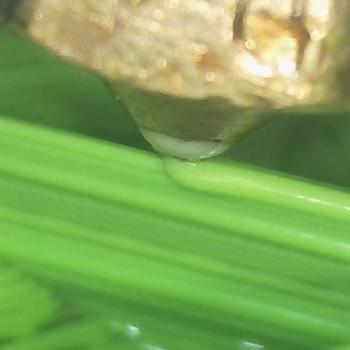
Flow rate: 212%